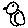
Label: bird